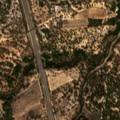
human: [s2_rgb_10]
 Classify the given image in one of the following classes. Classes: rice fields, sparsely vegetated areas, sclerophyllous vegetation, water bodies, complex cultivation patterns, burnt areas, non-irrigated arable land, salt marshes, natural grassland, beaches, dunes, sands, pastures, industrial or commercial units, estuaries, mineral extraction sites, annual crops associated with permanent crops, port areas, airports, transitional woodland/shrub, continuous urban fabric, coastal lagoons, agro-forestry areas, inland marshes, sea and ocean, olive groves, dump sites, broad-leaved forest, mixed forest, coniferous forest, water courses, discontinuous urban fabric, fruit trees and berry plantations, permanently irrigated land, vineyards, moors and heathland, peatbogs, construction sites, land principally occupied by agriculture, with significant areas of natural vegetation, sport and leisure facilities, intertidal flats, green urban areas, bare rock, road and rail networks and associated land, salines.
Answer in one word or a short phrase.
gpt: permanently irrigated land, broad-leaved forest, coniferous forest, mixed forest, transitional woodland/shrub